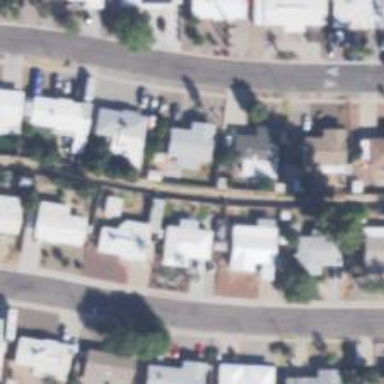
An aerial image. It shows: Alleyway designated as service road.